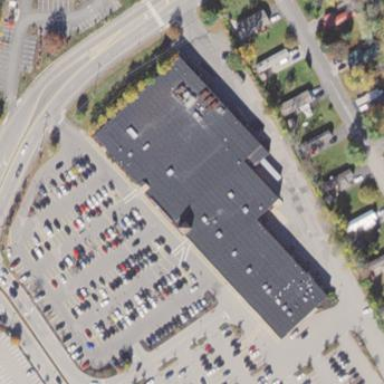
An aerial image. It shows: Retail area.